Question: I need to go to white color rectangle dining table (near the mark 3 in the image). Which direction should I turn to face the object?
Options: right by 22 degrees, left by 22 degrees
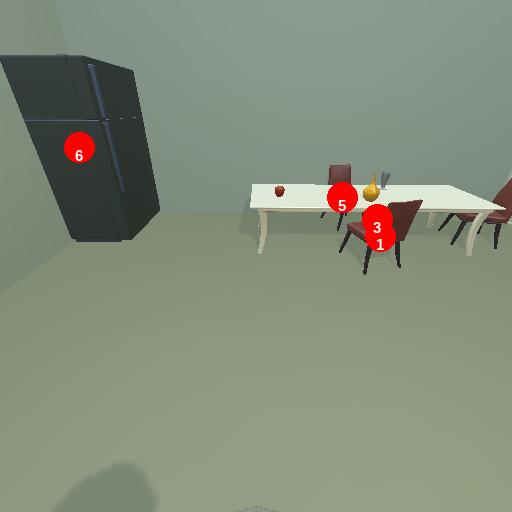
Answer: right by 22 degrees